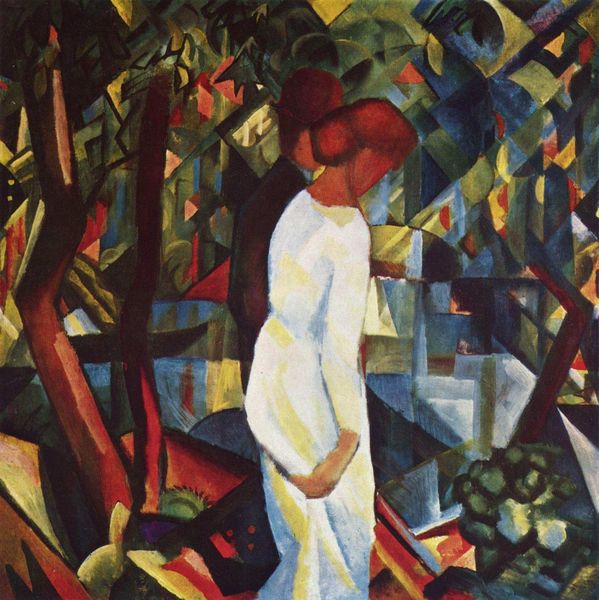
Titel: Paar im Walde
Künstler: August Macke
Institution: (Privatsammlung)
Schlagwörter: baum, blau, blätter, dunkel, felsen, gemälde, hand, kopf, mann, schatten, wasser, weiß, baumstämme, bäume, dreieck, fluss, gelb, grün, kubismus, kubistisch, landschaft, menschen, see, ufer, abend, bewegung, blumen, braun, bunt, frau, frisur, haar, hell, hintergrund, holz, hut, kleid, kleider, köpfe, licht, lichter, orange, rücken, schwarz, dame, park, rot, tier, weg, expressionismus, malerei, anzug, arm, falten, faru, knoten, mensch, hals, öl, ast, bach, baumstamm, natur, stamm, busch, büsche, gehen, pfad, sommertag, sonne, gold, haare, paar, blatt, pflanzen, wald, wasserfall, reiter, früchte, garten, dutt, sommer, liebe, ruhe, moderne, abstrakt, farben, flächen, modern, farbe, formen, berg, himmel, linien, spazieren, promenade, stämme, blue, hat, oil, people, red, white, black, bun, dark, dress, expressionism, face, figures, green, hair, painting, portrait, woman, yellow, zopf, freizeit, flowers, two, brown, plant, lichteinfall, striche, abstraktion, rechtecke, melone, gang, eckig, rechteck, spaziergang, lichtung, paul, hinten, form, macke, mosaik, franz, geometrisch, rauten, rückansicht, liebespaar, ehepaar, wood, flower, kristall, cloud, man, tree, dickicht, rinde, head, lake, landscape, water, urwald, german, street, trees, dicht, palmen, costume, suit, hochzeit, spaziergänger, forest, grass, garden, path, plants, freundlich, blätterdach, dreiecke, color, cubist, purple, expressionist, line, walking, quadrat, blauer reiter, klee, couple, kuben, farbigkeit, abstract, kandinsky, münter, love, paul klee, mann mit hut, leaves, neck, shoulder, trunk, fragmente, ink, colored, walk, glass, art, colors, colourful, facetten, back, abstarkt, geometric, franz marc, marc, august macke, auflösung, feininger, gegensatz, kristallin, mark, angles, blaue reiter, lines, shapes, bush, fingers, beautiful, picasso, cubism, colour, paint, stylized, weißes kleid, jungel, jungle, hügel, hare, lovers, mosaic, angle, heads, bowler, shape, tiles, cubes, triangle, triangles, woods, vertrautheit, braque, stained glass, white dress, amrs, bergig, draussen, form7, hemd, herr, hügelig, kristallines, pflanze, schreitend, seitenansicht, traut, august, geometrie, macje, bark, boobs, 20th century, marck, blues, bride, wedding, artwork, b;ue, man mit hut, pablo, groom, farbig, impressionistisch, c\\\\\forest, relatesionship, won\an, mondriaan, blach, ]picasso, thieu nu ben hoa hye